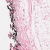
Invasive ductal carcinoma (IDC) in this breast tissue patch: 0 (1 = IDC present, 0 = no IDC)